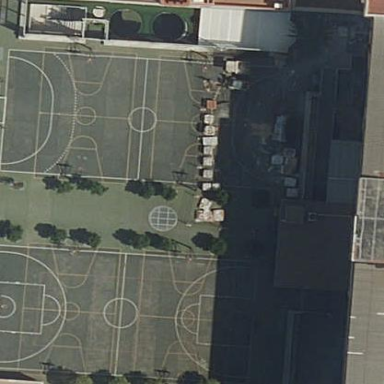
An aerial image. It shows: School.